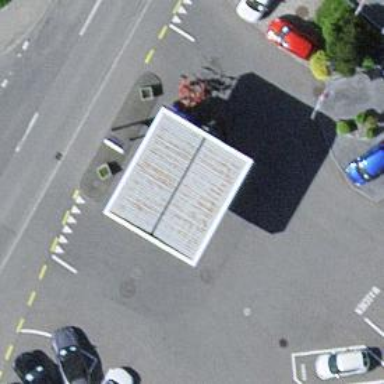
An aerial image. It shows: Fuel station.